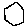
Label: hexagon